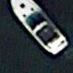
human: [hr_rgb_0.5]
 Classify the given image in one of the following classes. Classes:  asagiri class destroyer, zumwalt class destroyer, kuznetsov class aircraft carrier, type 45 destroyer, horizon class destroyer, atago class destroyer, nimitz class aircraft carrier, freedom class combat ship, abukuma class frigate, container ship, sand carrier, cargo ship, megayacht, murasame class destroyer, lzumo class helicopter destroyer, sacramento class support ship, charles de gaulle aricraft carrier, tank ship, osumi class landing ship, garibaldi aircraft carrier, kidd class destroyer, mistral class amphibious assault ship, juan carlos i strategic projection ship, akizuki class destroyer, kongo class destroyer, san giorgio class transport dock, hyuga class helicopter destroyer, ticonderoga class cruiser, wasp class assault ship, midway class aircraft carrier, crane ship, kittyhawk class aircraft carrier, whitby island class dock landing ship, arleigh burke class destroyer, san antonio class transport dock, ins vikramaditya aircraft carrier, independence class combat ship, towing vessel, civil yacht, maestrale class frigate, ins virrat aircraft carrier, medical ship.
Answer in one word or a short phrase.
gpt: Civil yacht